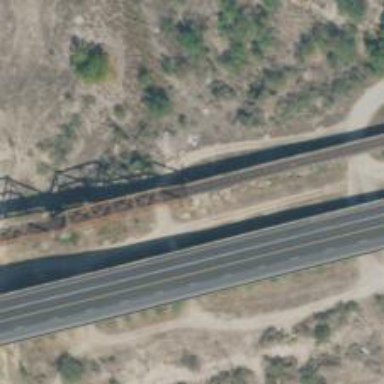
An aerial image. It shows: Trestle bridge for railway.